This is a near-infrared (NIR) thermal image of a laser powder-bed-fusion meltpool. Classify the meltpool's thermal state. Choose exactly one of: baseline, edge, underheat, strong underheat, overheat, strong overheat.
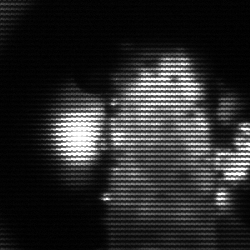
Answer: strong underheat